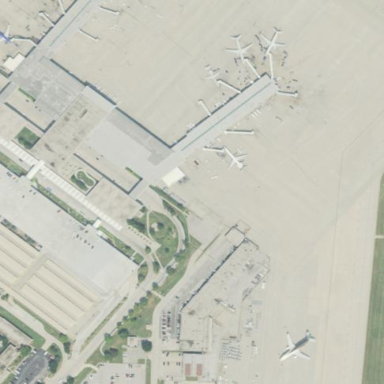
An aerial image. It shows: Apron at the airport.